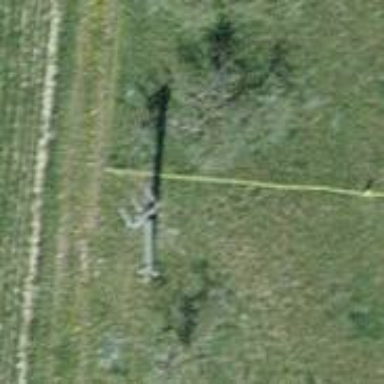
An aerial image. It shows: Termination pole with tower type.